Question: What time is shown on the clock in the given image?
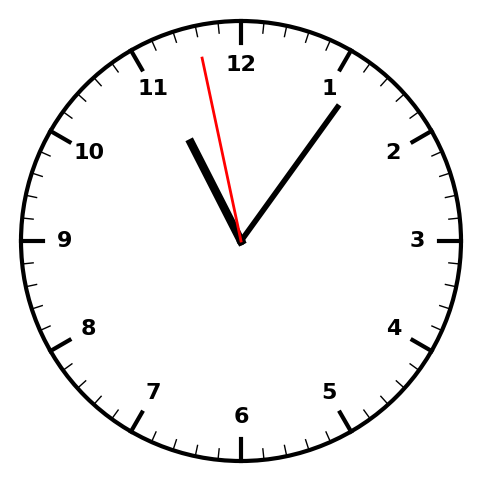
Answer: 11:05:58